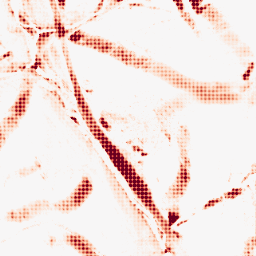
Category: morphological
Decomposition family: morphological_diamond
Decomposition parameters: operation: opening
radius: 15
Upsampling method: sinc_blackman
Upsampling parameters: scale: 4
kernel_size: 4
Upsampling scale: 4